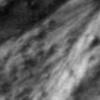
Label: no_change